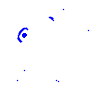
Particle: pion